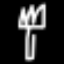
Label: fork